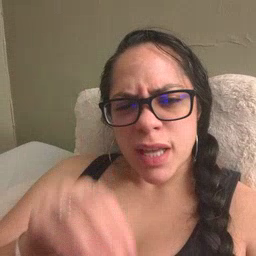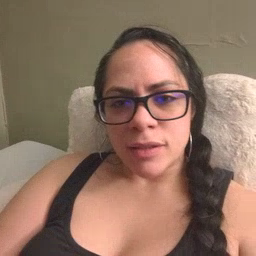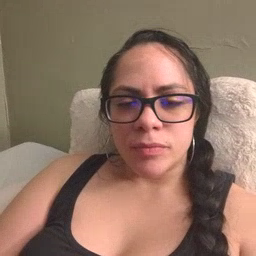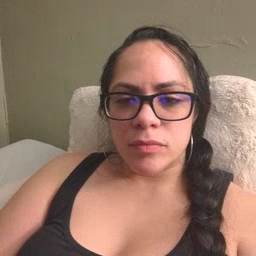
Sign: pretend